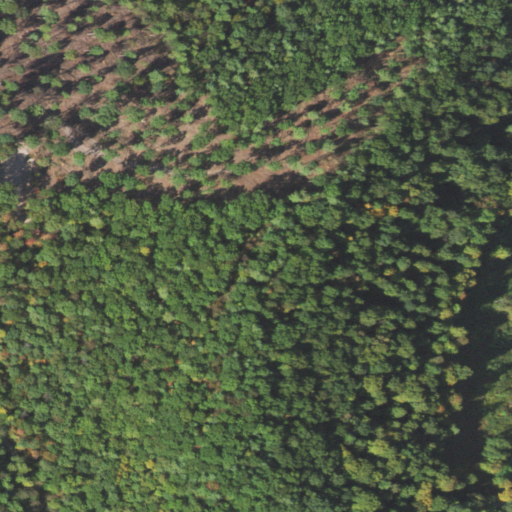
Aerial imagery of ridge(s) in Pennsylvania named Stony Ridge containing deciduous forest, mixed forest, grassland, and shrub